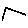
Label: square